Question: I am using MVC 3 with Entities, now I have used the below line of codes from my controller
'''
using (var scope = new TransactionScope())
{
_myRepository.DeleteFM1(id);
_myRepository.DeleteFM2(id, name);
scope.Complete();
}
'''
and inside my method which happens to be my method defined in the Entity class is as follows :
'''
public void DeleteFM2(int id, string name)
{
var data= _repositoryMD.Fetch().Where(mColl => mColl.Col1 == id);
if (data!= null)
{
//insert here is giving some error MSDTC error !
// here I prepare a message using the '**data**'
_repositoryHistory.Insert(name, message, "FM2", "Delete", dateTime);
_repositoryMD.Attach(data);
_repositoryMD.Delete(data);
_repositoryMD.SaveChanges();
}
}
}
'''
and I have a seperate class where I have defined the Insert method as
'''
public bool Insert(string realName, string logMessage, string tableName, string changeType, DateTime dateTime)
{
var history = new History
{
ModifiedBy = realName,
ChangeType = changeType,
DateModified = dateTime,
LogMessage = logMessage,
TableName = tableName
};
_repositoryHistory.Add(history);
_repositoryHistory.SaveChanges();
return true;
}
'''
After inserting this line of code in the above method DeleteFM2
'''
_repositoryHistory.Insert(name, message, "FM2", "Delete", dateTime);
'''
I am getting this error, without this line my code works just fine, I have used this line in all of my other methods too even where I there I had used Transaction Scope, but I still dont seem to understand the problem here. Please help. Thanks
> System.Transactions.TransactionManagerCommunicationException:
Communication with the underlying transaction manager has failed. --->
System.Runtime.InteropServices.COMException: The MSDTC transaction
manager was unable to pull the transaction from the source transaction
manager due to communication problems. Possible causes are: a firewall
is present and it doesn't have an exception for the MSDTC process, the
two machines cannot find each other by their NetBIOS names, or the
support for network transactions is not enabled for one of the two
transaction managers. (Exception from HRESULT: 0x8004D02B) at
System.Transactions.Oletx.IDtcProxyShimFactory.ReceiveTransaction(UInt32
propgationTokenSize, Byte[] propgationToken, IntPtr managedIdentifier,
Guid& transactionIdentifier, OletxTransactionIsolationLevel&
isolationLevel, ITransactionShim& transactionShim) at
System.Transactions.TransactionInterop.GetOletxTransactionFromTransmitterPropigationToken(Byte[]
propagationToken) --- End of inner exception stack trace --- at
System.Transactions.TransactionInterop.GetOletxTransactionFromTransmitterPropigationToken(Byte[]
propagationToken) at
System.Transactions.TransactionStatePSPEOperation.PSPEPromote(InternalTransaction
tx) at
System.Transactions.TransactionStateDelegatedBase.EnterState(InternalTransaction
tx) at
System.Transactions.EnlistableStates.Promote(InternalTransaction tx)
at System.Transactions.Transaction.Promote() at
System.Transactions.TransactionInterop.ConvertToOletxTransaction(Transaction
transaction) at
System.Transactions.TransactionInterop.GetExportCookie(Transaction
transaction, Byte[] whereabouts) at
System.Data.SqlClient.SqlInternalConnection.GetTransactionCookie(Transaction
transaction, Byte[] whereAbouts) at
System.Data.SqlClient.SqlInternalConnection.EnlistNonNull(Transaction
tx) at System.Data.SqlClient.SqlInternalConnection.Enlist(Transaction
tx) at
System.Data.SqlClient.SqlInternalConnectionTds.Activate(Transaction
transaction) at
System.Data.ProviderBase.DbConnectionInternal.ActivateConnection(Transaction
transaction) at
System.Data.ProviderBase.DbConnectionPool.GetConnection(DbConnection
owningObject) at
System.Data.ProviderBase.DbConnectionFactory.GetConnection(DbConnection
owningConnection) at
System.Data.ProviderBase.DbConnectionClosed.OpenConnection(DbConnection
outerConnection, DbConnectionFactory connectionFactory) at
System.Data.SqlClient.SqlConnection.Open() at
System.Data.EntityClient.EntityConnection.OpenStoreConnectionIf(Boolean
openCondition, DbConnection storeConnectionToOpen, DbConnection
originalConnection, String exceptionCode, String attemptedOperation,
Boolean& closeStoreConnectionOnFailure)

My FireWall settings
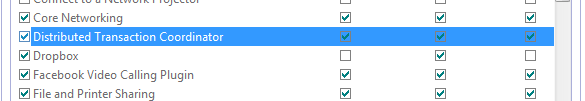
Answer: The error implies that MSDTC is either not running on the database server that contains the database which '_repositoryHistory' targets; or that there is a network issue preventing propagation of the transaction to that machine.
Check that MSDTC is installed and running on the database server.
Check whether Windows Firewall is running on the target server; if it is, check the firewall exclusions for MSDTC. This link helps with that: <URL>